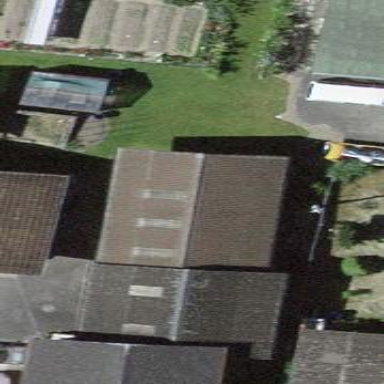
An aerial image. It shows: Garage.